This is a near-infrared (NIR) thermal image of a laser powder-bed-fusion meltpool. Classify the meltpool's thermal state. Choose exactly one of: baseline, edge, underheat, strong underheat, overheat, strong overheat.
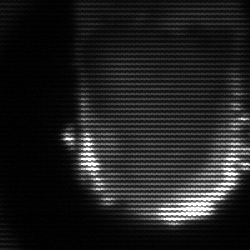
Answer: baseline